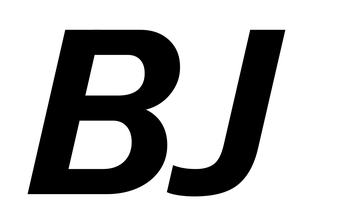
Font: InstrumentSans-Italic_Bold_Italic